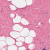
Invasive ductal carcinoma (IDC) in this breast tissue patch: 0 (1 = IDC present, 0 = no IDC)